Aerial crown-view tile of a tropical tree (Barro Colorado Island, Panama), acquired 20250317:
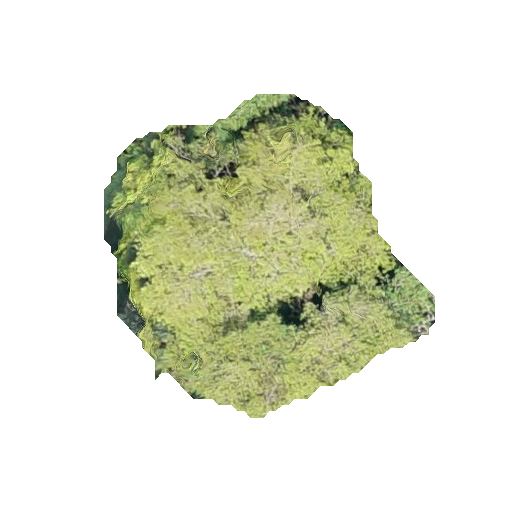
Species: Terminalia amazonia
GBIF accepted scientific name: Terminalia amazonica
Crown area: 107.454 m²